Explain the disparities between the first and second image.
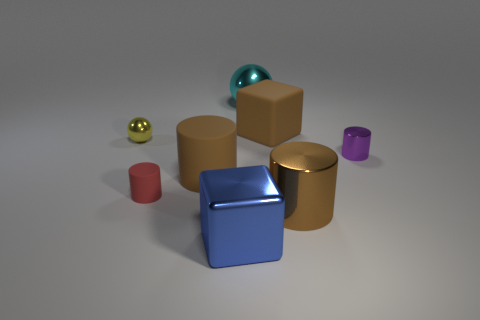
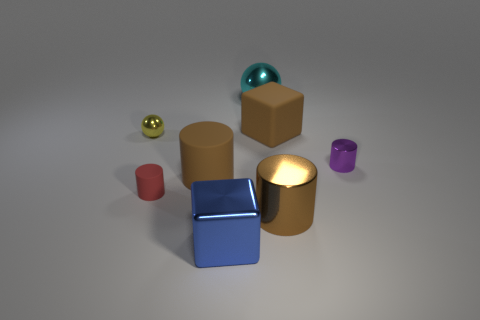
the small shiny cylinder moved
the purple cylinder changed its location
the purple metal object changed its location
the small purple metal cylinder on the right side of the red cylinder changed its location
the tiny purple shiny cylinder to the right of the red object is in a different location